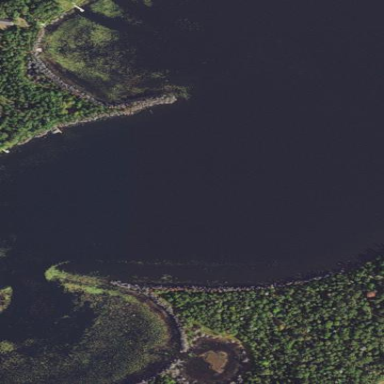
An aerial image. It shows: Beautiful lake surrounded by nature.